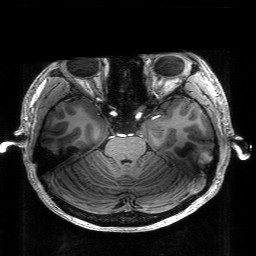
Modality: T1w
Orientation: coronal